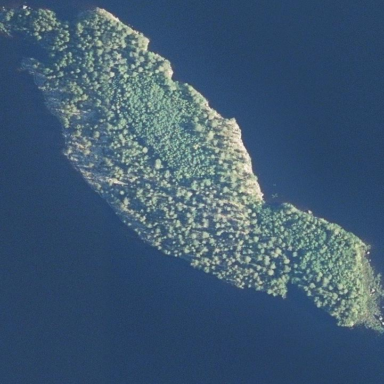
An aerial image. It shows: Islet.